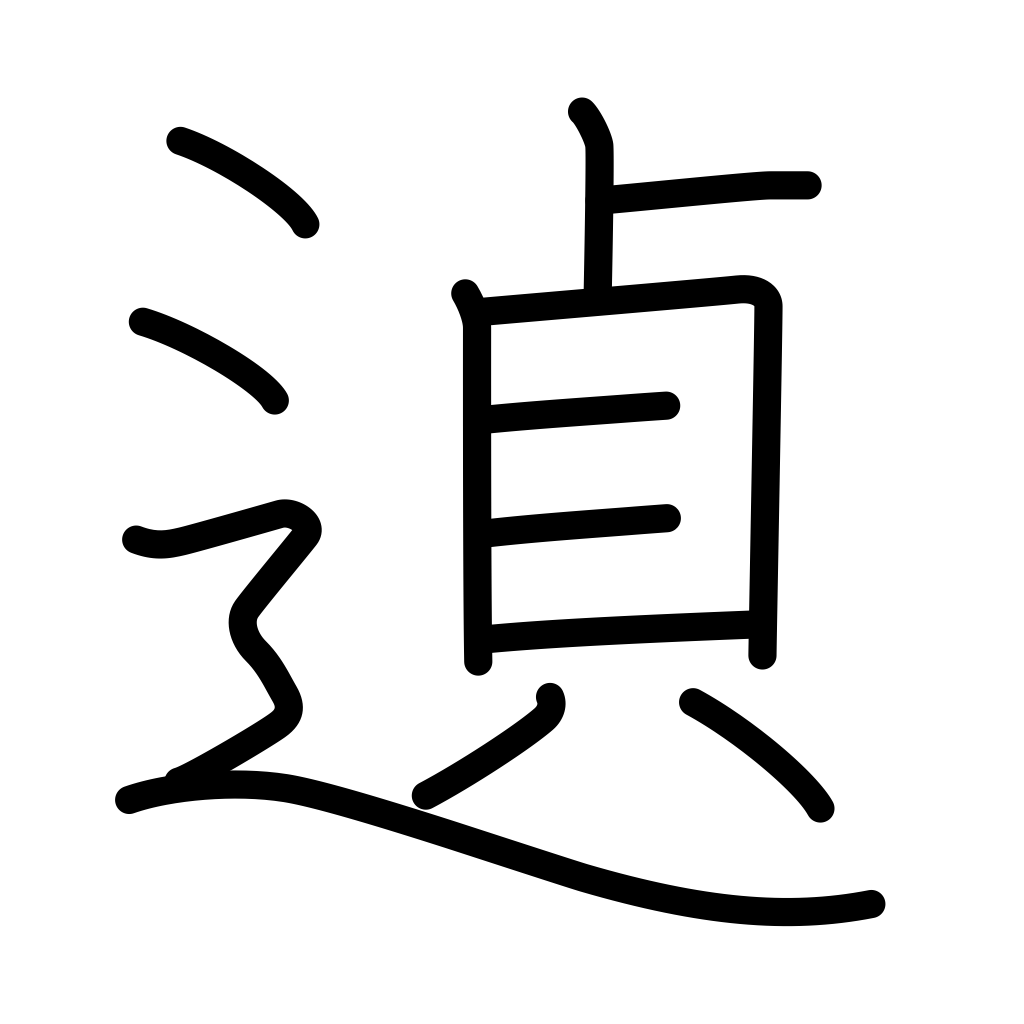
Meaning: as might be expected